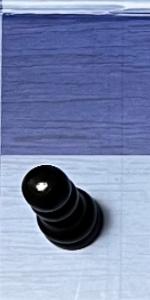
Label: Pawn_Black